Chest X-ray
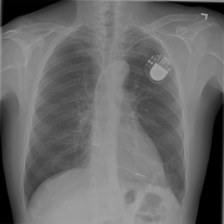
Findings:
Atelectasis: positive
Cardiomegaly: negative
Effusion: negative
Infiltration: negative
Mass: negative
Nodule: negative
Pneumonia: negative
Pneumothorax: negative
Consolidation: negative
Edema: negative
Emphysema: negative
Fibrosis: negative
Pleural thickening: negative
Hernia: negative